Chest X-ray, AP view. Patient: 6 years old, sex F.
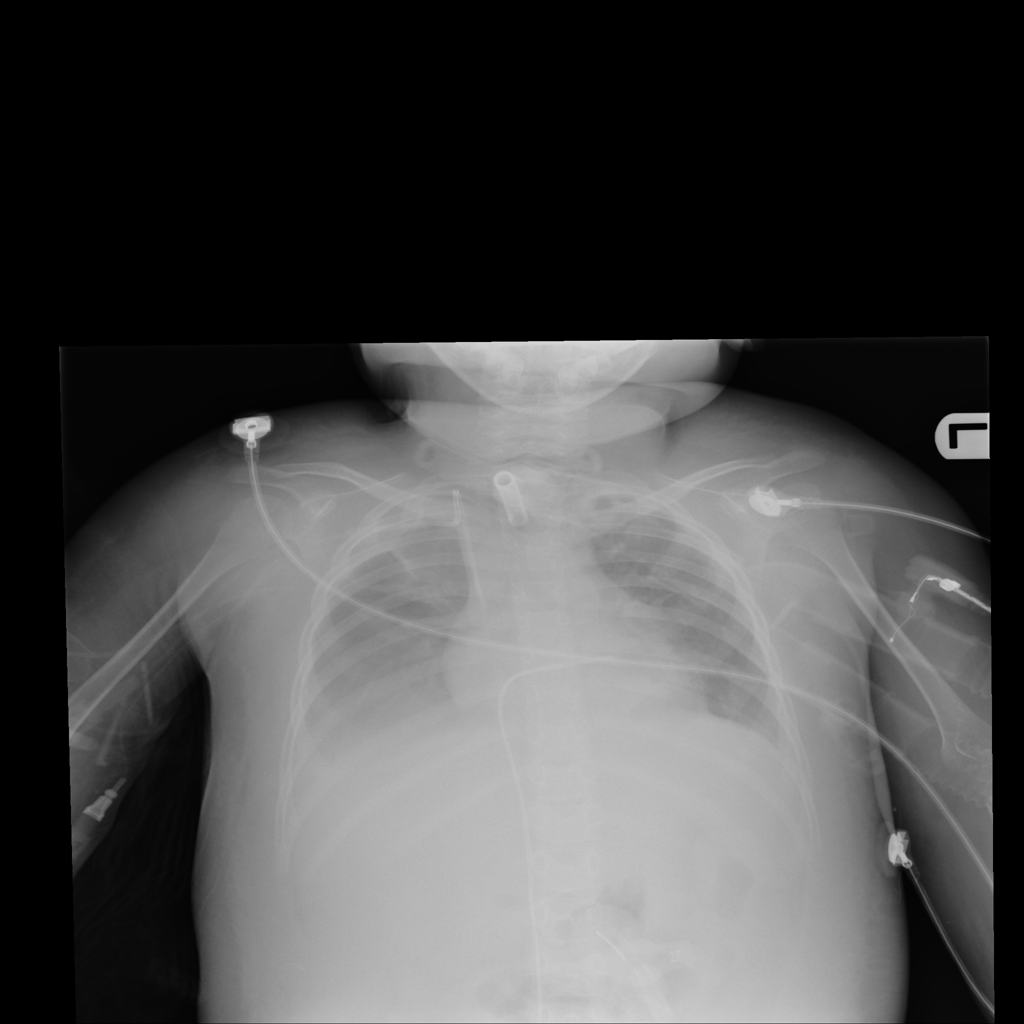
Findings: No Finding